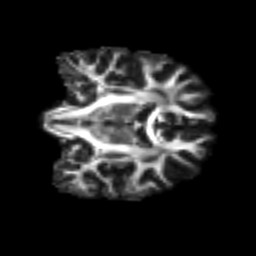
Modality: FA
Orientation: coronal
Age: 29
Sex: female
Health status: ill
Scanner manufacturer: siemens
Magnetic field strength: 3 T
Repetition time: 6.5 s
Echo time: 0.062 s